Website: walmart
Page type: store-pickup
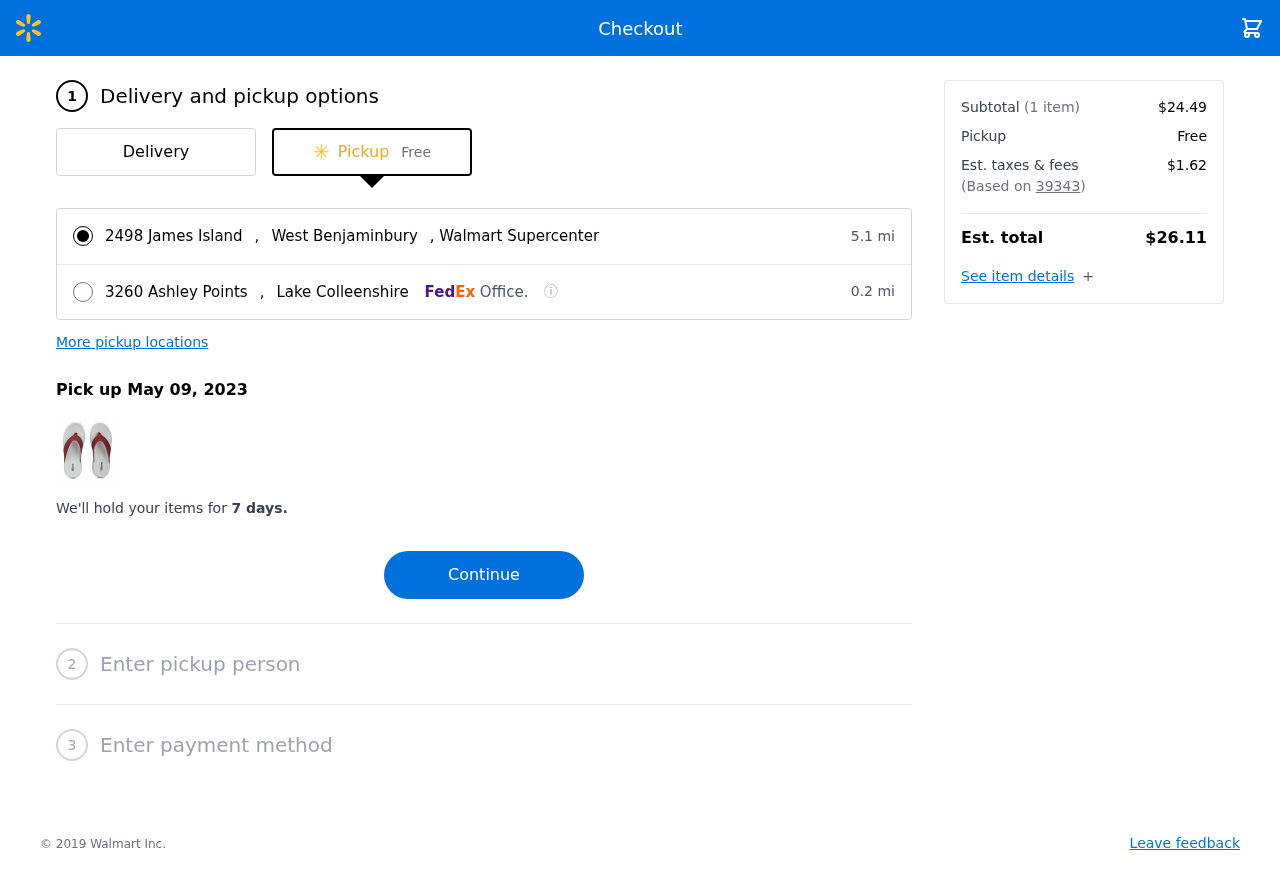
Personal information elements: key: PII_LOCATION1_CITY
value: West Benjaminbury
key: PII_LOCATION1_STREET
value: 2498 James Island
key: PII_LOCATION2_CITY
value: Lake Colleenshire
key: PII_LOCATION2_STREET
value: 3260 Ashley Points
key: PII_POSTCODE
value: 39343
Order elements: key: ORDER_DELIVERY_DATE
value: Pick up May 09, 2023
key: ORDER_NUM_ITEMS
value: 1
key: ORDER_SUBTOTAL
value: $24.49
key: ORDER_TAX
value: $1.62
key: ORDER_TOTAL
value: $26.11